Question: What is the maximum amount of money that can be robbed from the houses? The neighbour houses cannot be robbed at the same time.
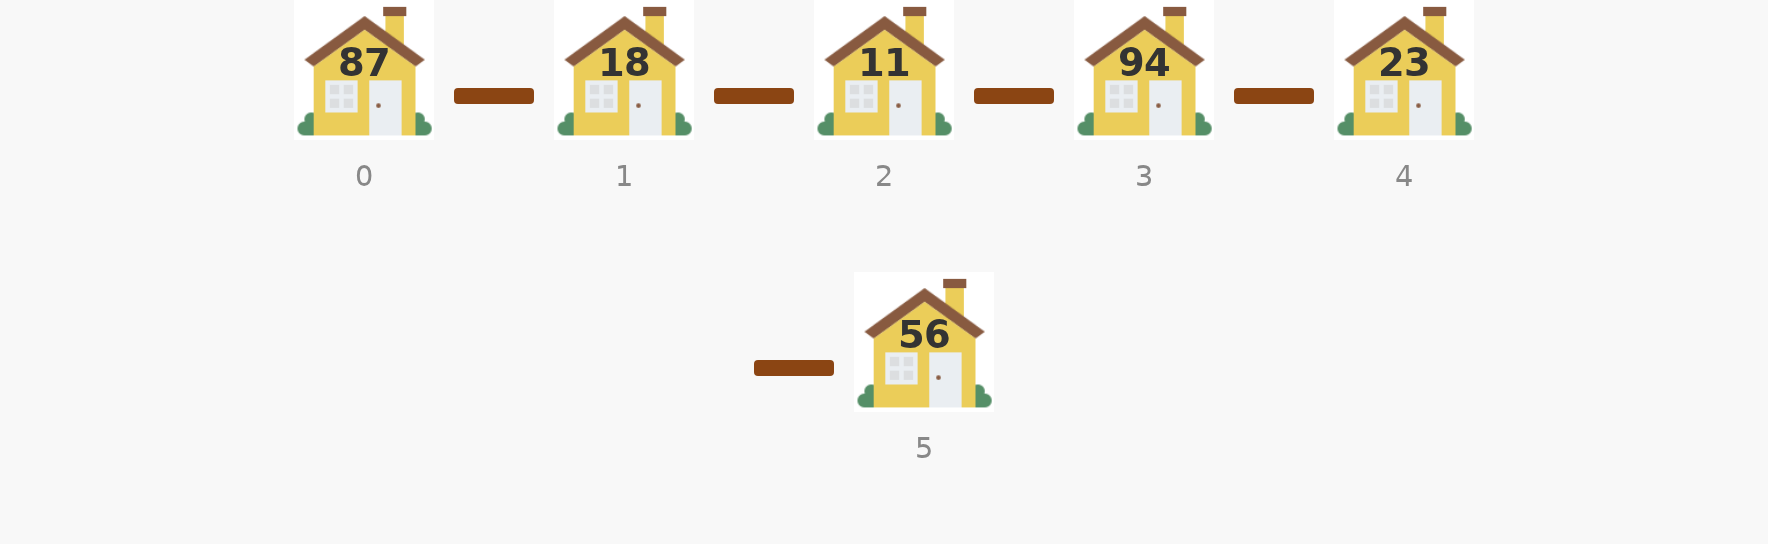
Answer: 237